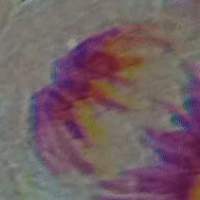
Label: anaphase